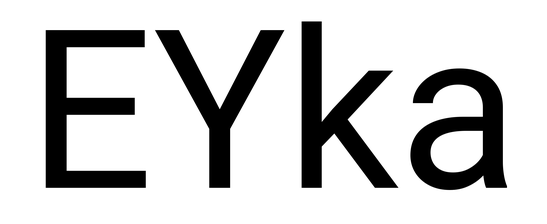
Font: Roboto_Regular